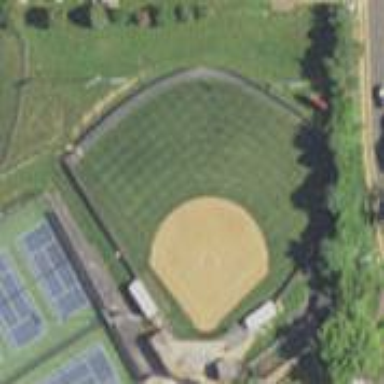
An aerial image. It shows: Baseball pitch for leisure land.